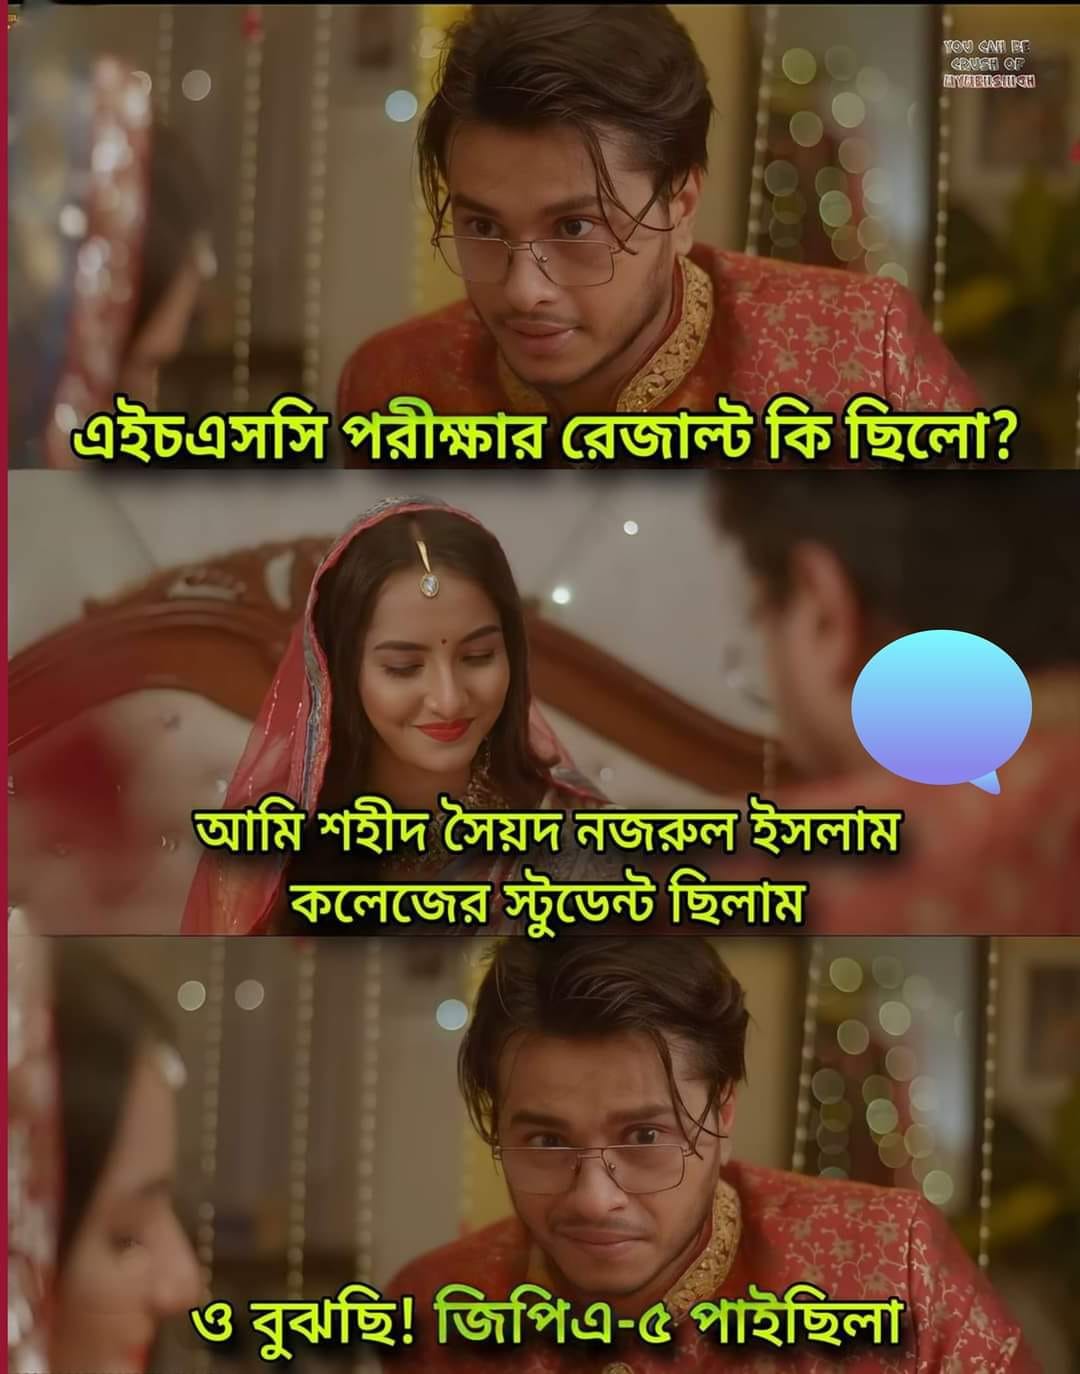
Text: এইচএসসি পরীক্ষার রেজাল্ট কি ছিলো আমি শহীদ সৈয়দ নজরুল ইসলাম কলেজের স্টুডেন্ট ছিলাম ও বুঝছি জিপিএ ৫ পাইছিলা
Label: Non Hate